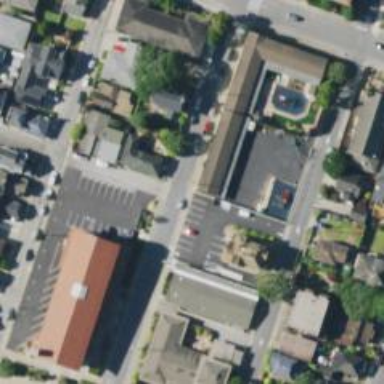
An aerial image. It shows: Kindergarten.